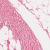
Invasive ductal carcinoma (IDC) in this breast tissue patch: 0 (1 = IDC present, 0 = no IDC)